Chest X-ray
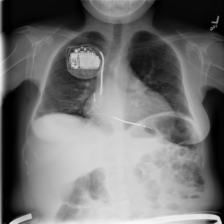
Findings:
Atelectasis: positive
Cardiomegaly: negative
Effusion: negative
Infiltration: negative
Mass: negative
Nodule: negative
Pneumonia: negative
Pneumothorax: negative
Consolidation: negative
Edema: negative
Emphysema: negative
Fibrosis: negative
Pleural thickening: negative
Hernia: negative